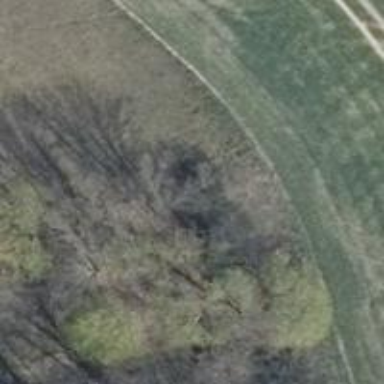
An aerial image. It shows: Row of trees in natural setting.